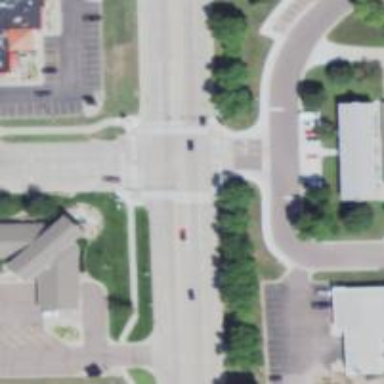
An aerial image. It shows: Marked crossing on the road.